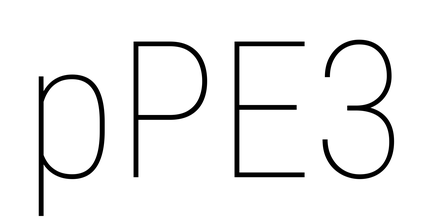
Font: Roboto_Condensed_Thin